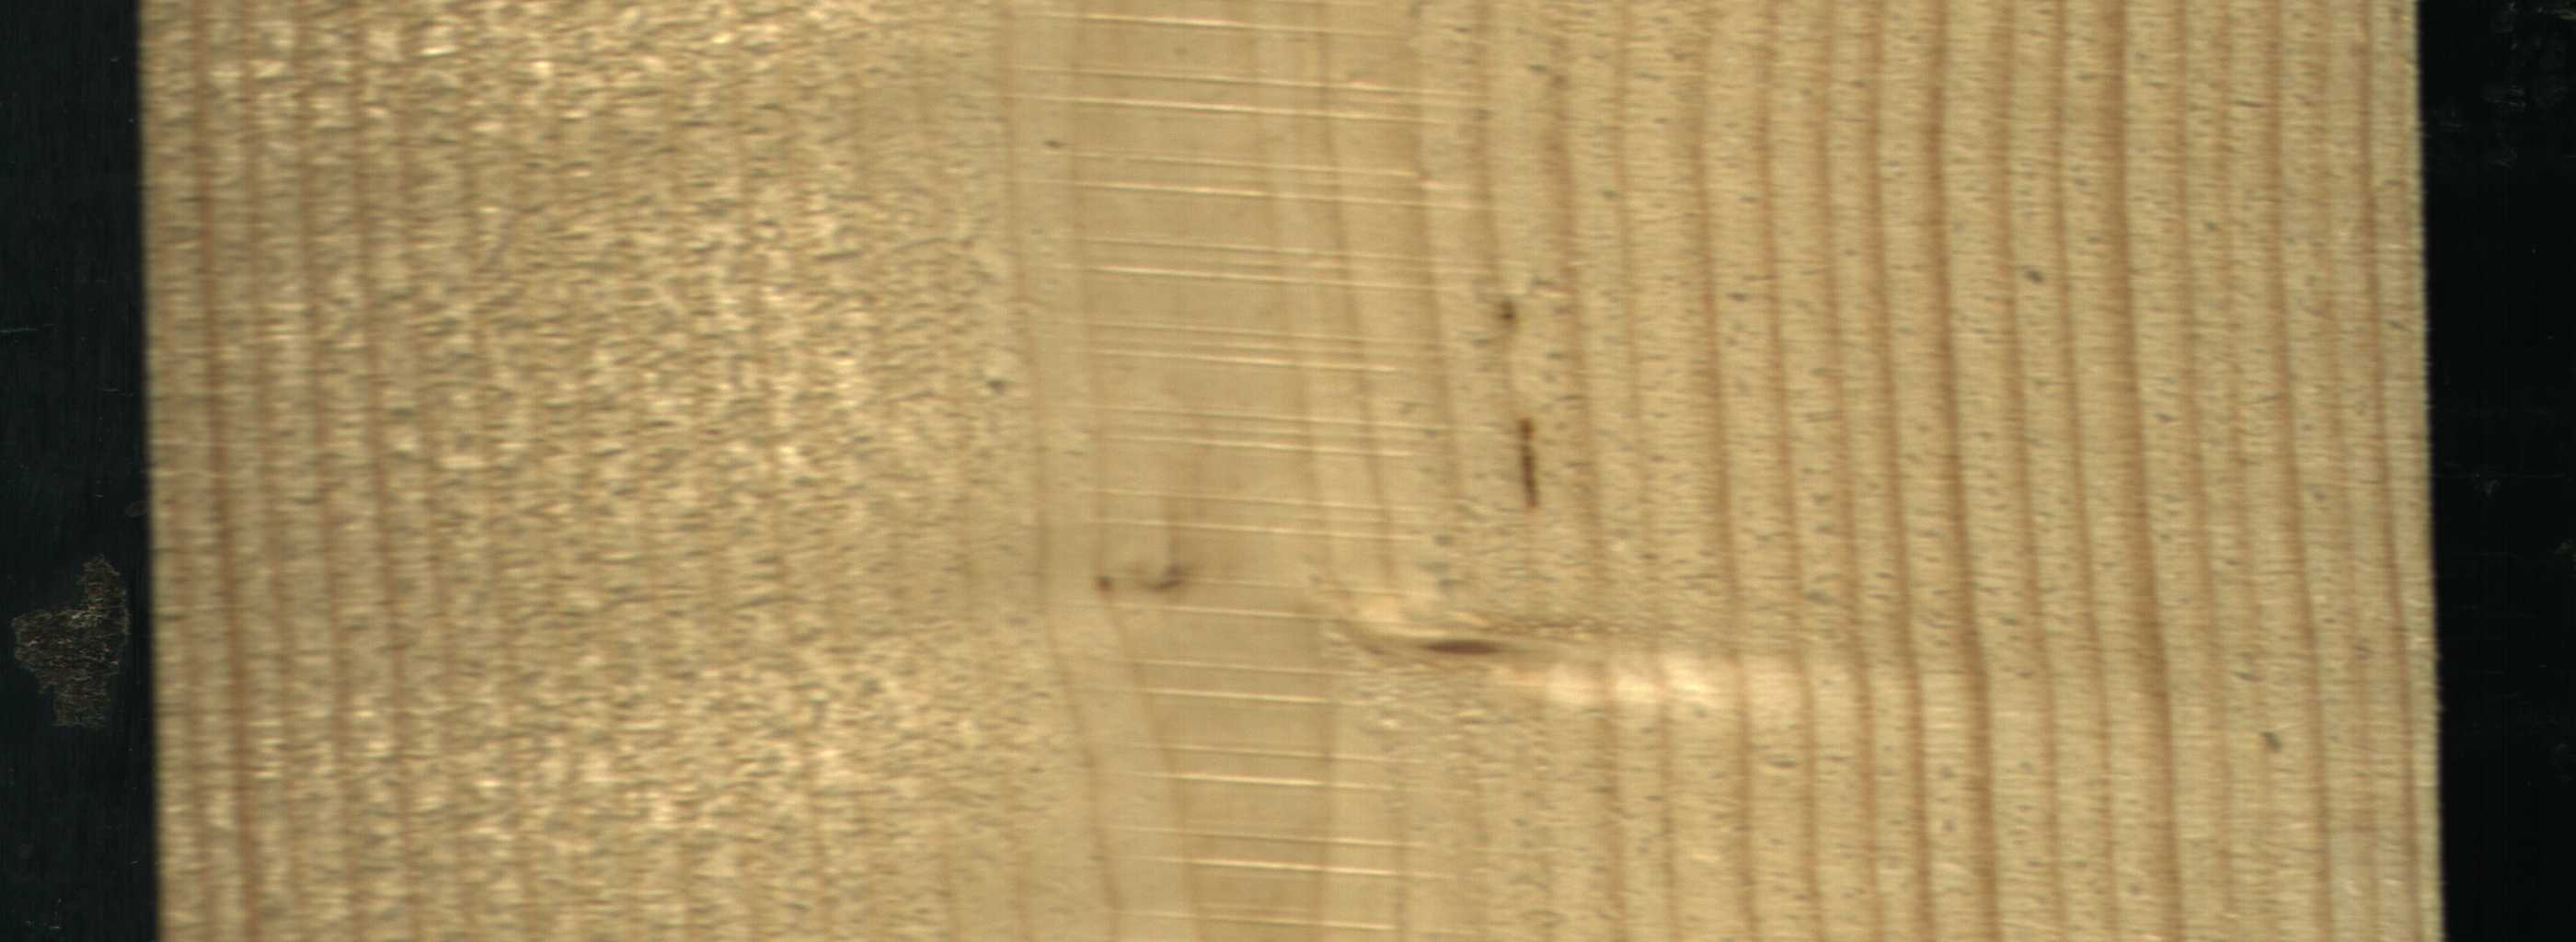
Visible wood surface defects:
resin
Live_Knot